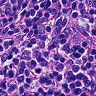
Metastatic tissue present: no